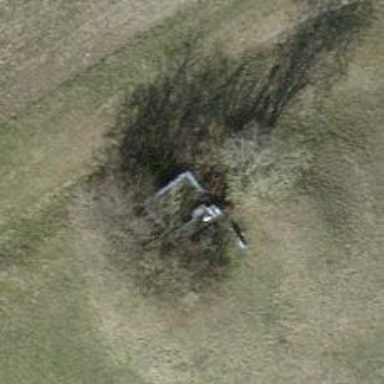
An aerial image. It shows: Antenna.